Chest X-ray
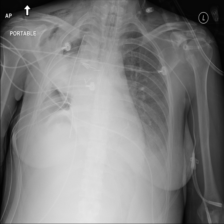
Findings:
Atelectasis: negative
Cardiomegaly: negative
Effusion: negative
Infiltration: negative
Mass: negative
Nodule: negative
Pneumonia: negative
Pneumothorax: negative
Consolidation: negative
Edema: negative
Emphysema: negative
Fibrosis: negative
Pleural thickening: negative
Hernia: negative